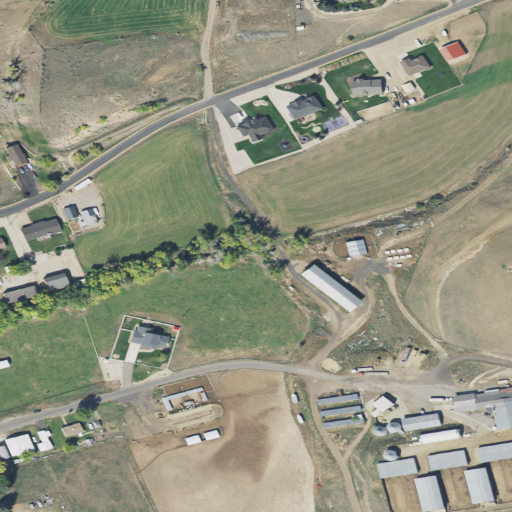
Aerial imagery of valley in Utah named Spring Canyon containing open development, shrub, cultivated crops, low intensity development, medium intensity development, pasture, and high intensity development